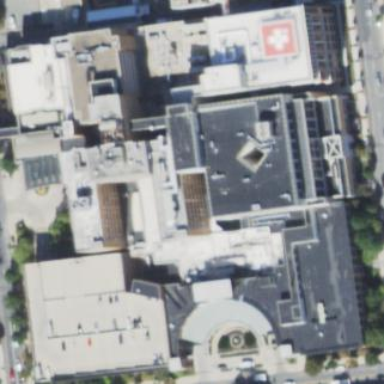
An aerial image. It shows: Hospital building.